Question: I've already asked this question, but I think I din't explain the problem well enough. So here we go again:

I've got a list. With a default background color as shown in the picture above. I want to make background change to color #EDEDED when hovered upon. Only Item 4. Item 3, item two should remain with the original background color.
How do I do that? My problem has been that when I hover on item 4, all parent items get their background color changed to #EDEDED also. Any JQuery or CSS solution is appreciated.
Here's the code for the list above:
'''
<ul>
<li class='comment'>
<div class='comment-body'>
item 2
</div><abbr class='timestamp' title='2011-02-18 11:39:32'>2011-02-18 11:39:32</abbr>
<div class='aut'>
Anonymous
</div><a href='#comment_form' class='reply' id='2' name="2">Reply</a>
<ul id='comments-ul'>
<li class='comment'>
<div class='comment-body'>
item 3
</div><abbr class='timestamp' title='2011-02-18 11:40:07'>2011-02-18 11:40:07</abbr>
<div class='aut'>
Anonymous
</div><a href='#comment_form' class='reply' id='3' name="3">Reply</a>
<ul id='comments-ul'>
<li class='comment'>
<div class='comment-body'>
item 4
</div><abbr class='timestamp' title='2011-02-18 11:40:12'>2011-02-18
11:40:12</abbr>
<div class='aut'>
Anonymous
</div><a href='#comment_form' class='reply' id='4' name="4">Reply</a>
</li>
</ul>
</li>
</ul>
</li>
<li class='comment'>
<div class='comment-body'>
item 1
</div><abbr class='timestamp' title='2011-02-18 11:39:28'>2011-02-18 11:39:28</abbr>
<div class='aut'>
Anonymous
</div><a href='#comment_form' class='reply' id='1' name="1">Reply</a>
</li>
</ul>
'''
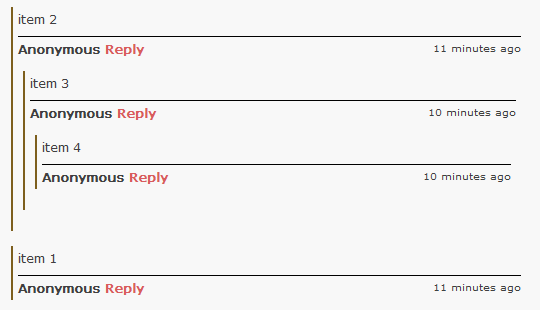
Answer: Here you go:
'''
$('li:not(:has(li))').hover(
function() {
$(this).css({'background': '#EDEDED'});
},
function() {
$(this).css({'background': 'none'});
}
);
'''
Demo: <URL>